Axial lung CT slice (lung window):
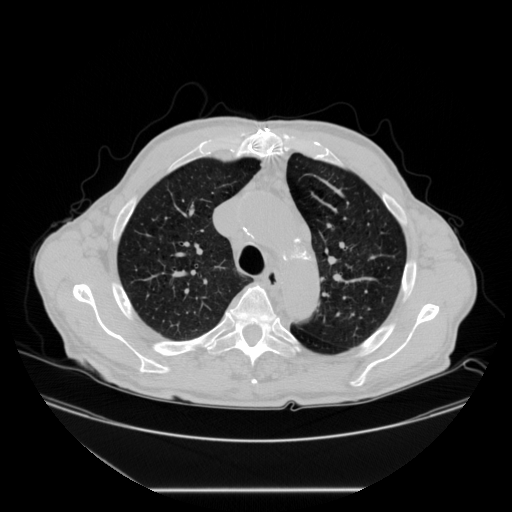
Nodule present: no